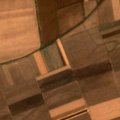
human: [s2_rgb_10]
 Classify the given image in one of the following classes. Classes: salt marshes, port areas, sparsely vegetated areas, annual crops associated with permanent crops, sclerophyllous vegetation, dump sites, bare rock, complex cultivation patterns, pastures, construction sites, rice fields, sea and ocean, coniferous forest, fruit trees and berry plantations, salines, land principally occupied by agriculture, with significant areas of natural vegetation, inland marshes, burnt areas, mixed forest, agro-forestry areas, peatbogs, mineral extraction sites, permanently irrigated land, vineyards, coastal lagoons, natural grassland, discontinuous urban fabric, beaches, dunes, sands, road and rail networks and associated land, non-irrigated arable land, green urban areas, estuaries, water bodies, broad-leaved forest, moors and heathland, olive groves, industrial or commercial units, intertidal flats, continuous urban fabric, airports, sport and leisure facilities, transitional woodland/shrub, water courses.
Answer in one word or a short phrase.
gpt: non-irrigated arable land